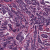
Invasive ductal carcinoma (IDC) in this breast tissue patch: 1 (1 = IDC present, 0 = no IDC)